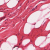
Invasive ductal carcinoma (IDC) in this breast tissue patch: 0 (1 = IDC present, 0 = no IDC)